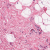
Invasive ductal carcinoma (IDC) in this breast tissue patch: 0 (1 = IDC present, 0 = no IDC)